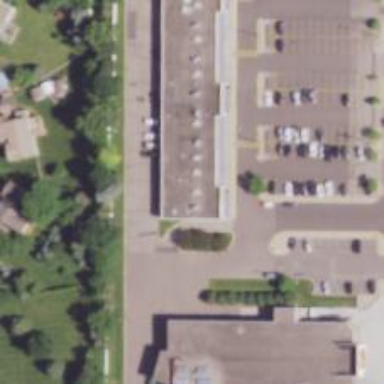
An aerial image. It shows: Veterinary facility.